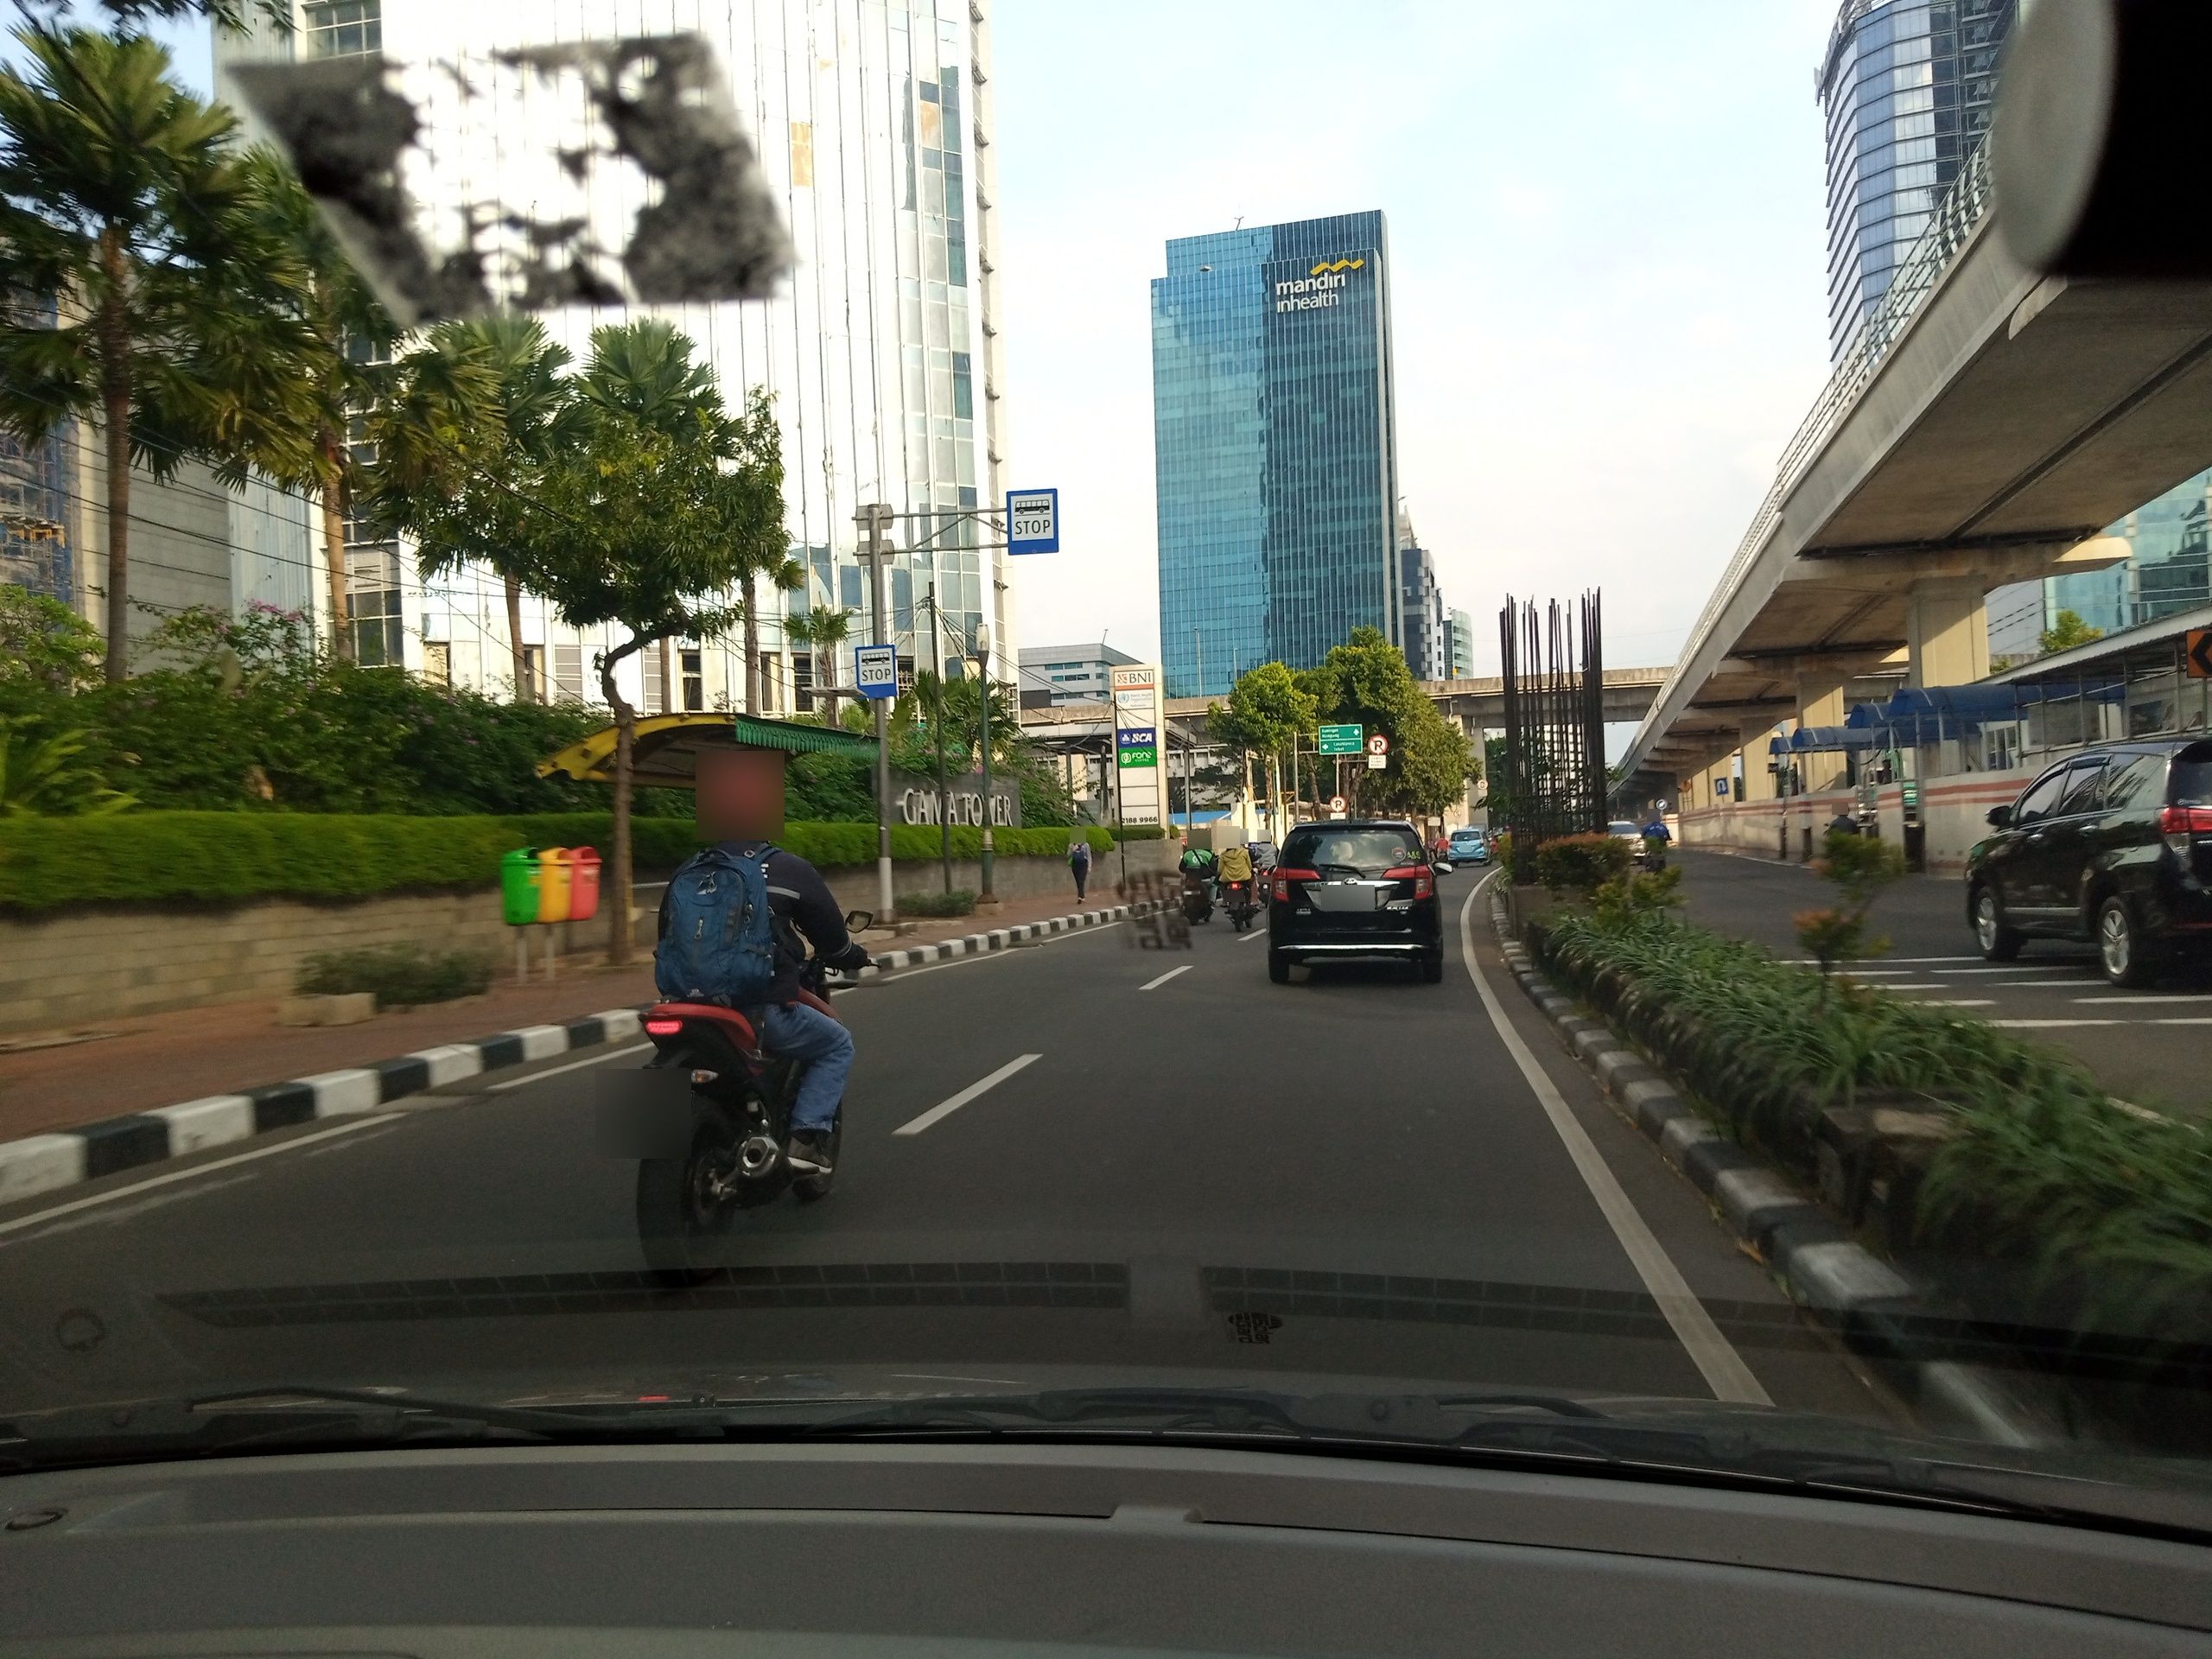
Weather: cloudy
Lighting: day
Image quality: good
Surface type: driving surface
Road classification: primary
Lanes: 2
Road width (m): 7
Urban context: urban centre
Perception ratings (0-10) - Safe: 7.86, Lively: 8.58, Beautiful: 2.55, Boring: 3.83, Depressing: 2.42, Wealthy: 3.97